Interaction volume radius: 5 \u00c5
Interaction volume height: 15 \u00c5
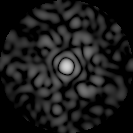
Disorder parameter: 0.86